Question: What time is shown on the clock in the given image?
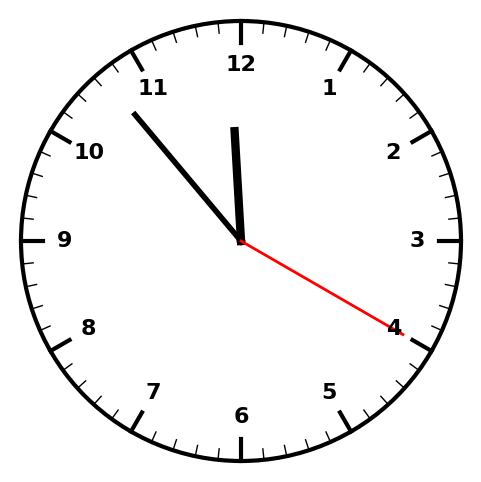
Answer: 11:53:20